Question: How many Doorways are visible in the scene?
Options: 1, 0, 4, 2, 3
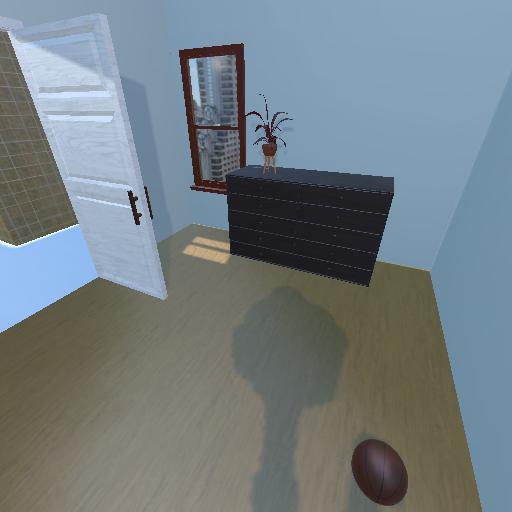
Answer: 1